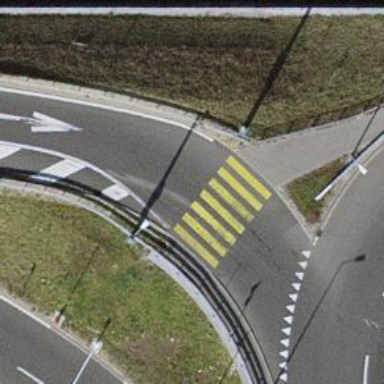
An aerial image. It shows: Zebra crossing on the road.